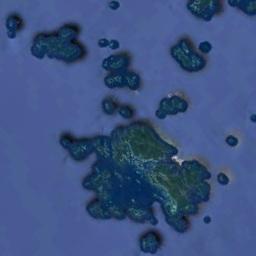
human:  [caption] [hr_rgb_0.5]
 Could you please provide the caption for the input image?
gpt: There are many islands of different shapes and sizes .

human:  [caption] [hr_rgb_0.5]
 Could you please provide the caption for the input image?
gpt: The archipelago with lots of islands of different sizes is surrounded by light blue waters .

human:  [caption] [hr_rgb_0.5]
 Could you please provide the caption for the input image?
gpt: There are group of blue and green islands on a blue sea .

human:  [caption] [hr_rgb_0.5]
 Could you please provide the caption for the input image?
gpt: There are many islands of different sizes .

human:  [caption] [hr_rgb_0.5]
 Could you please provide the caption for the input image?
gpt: A group of blue-green islands on the blue sea .